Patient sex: F
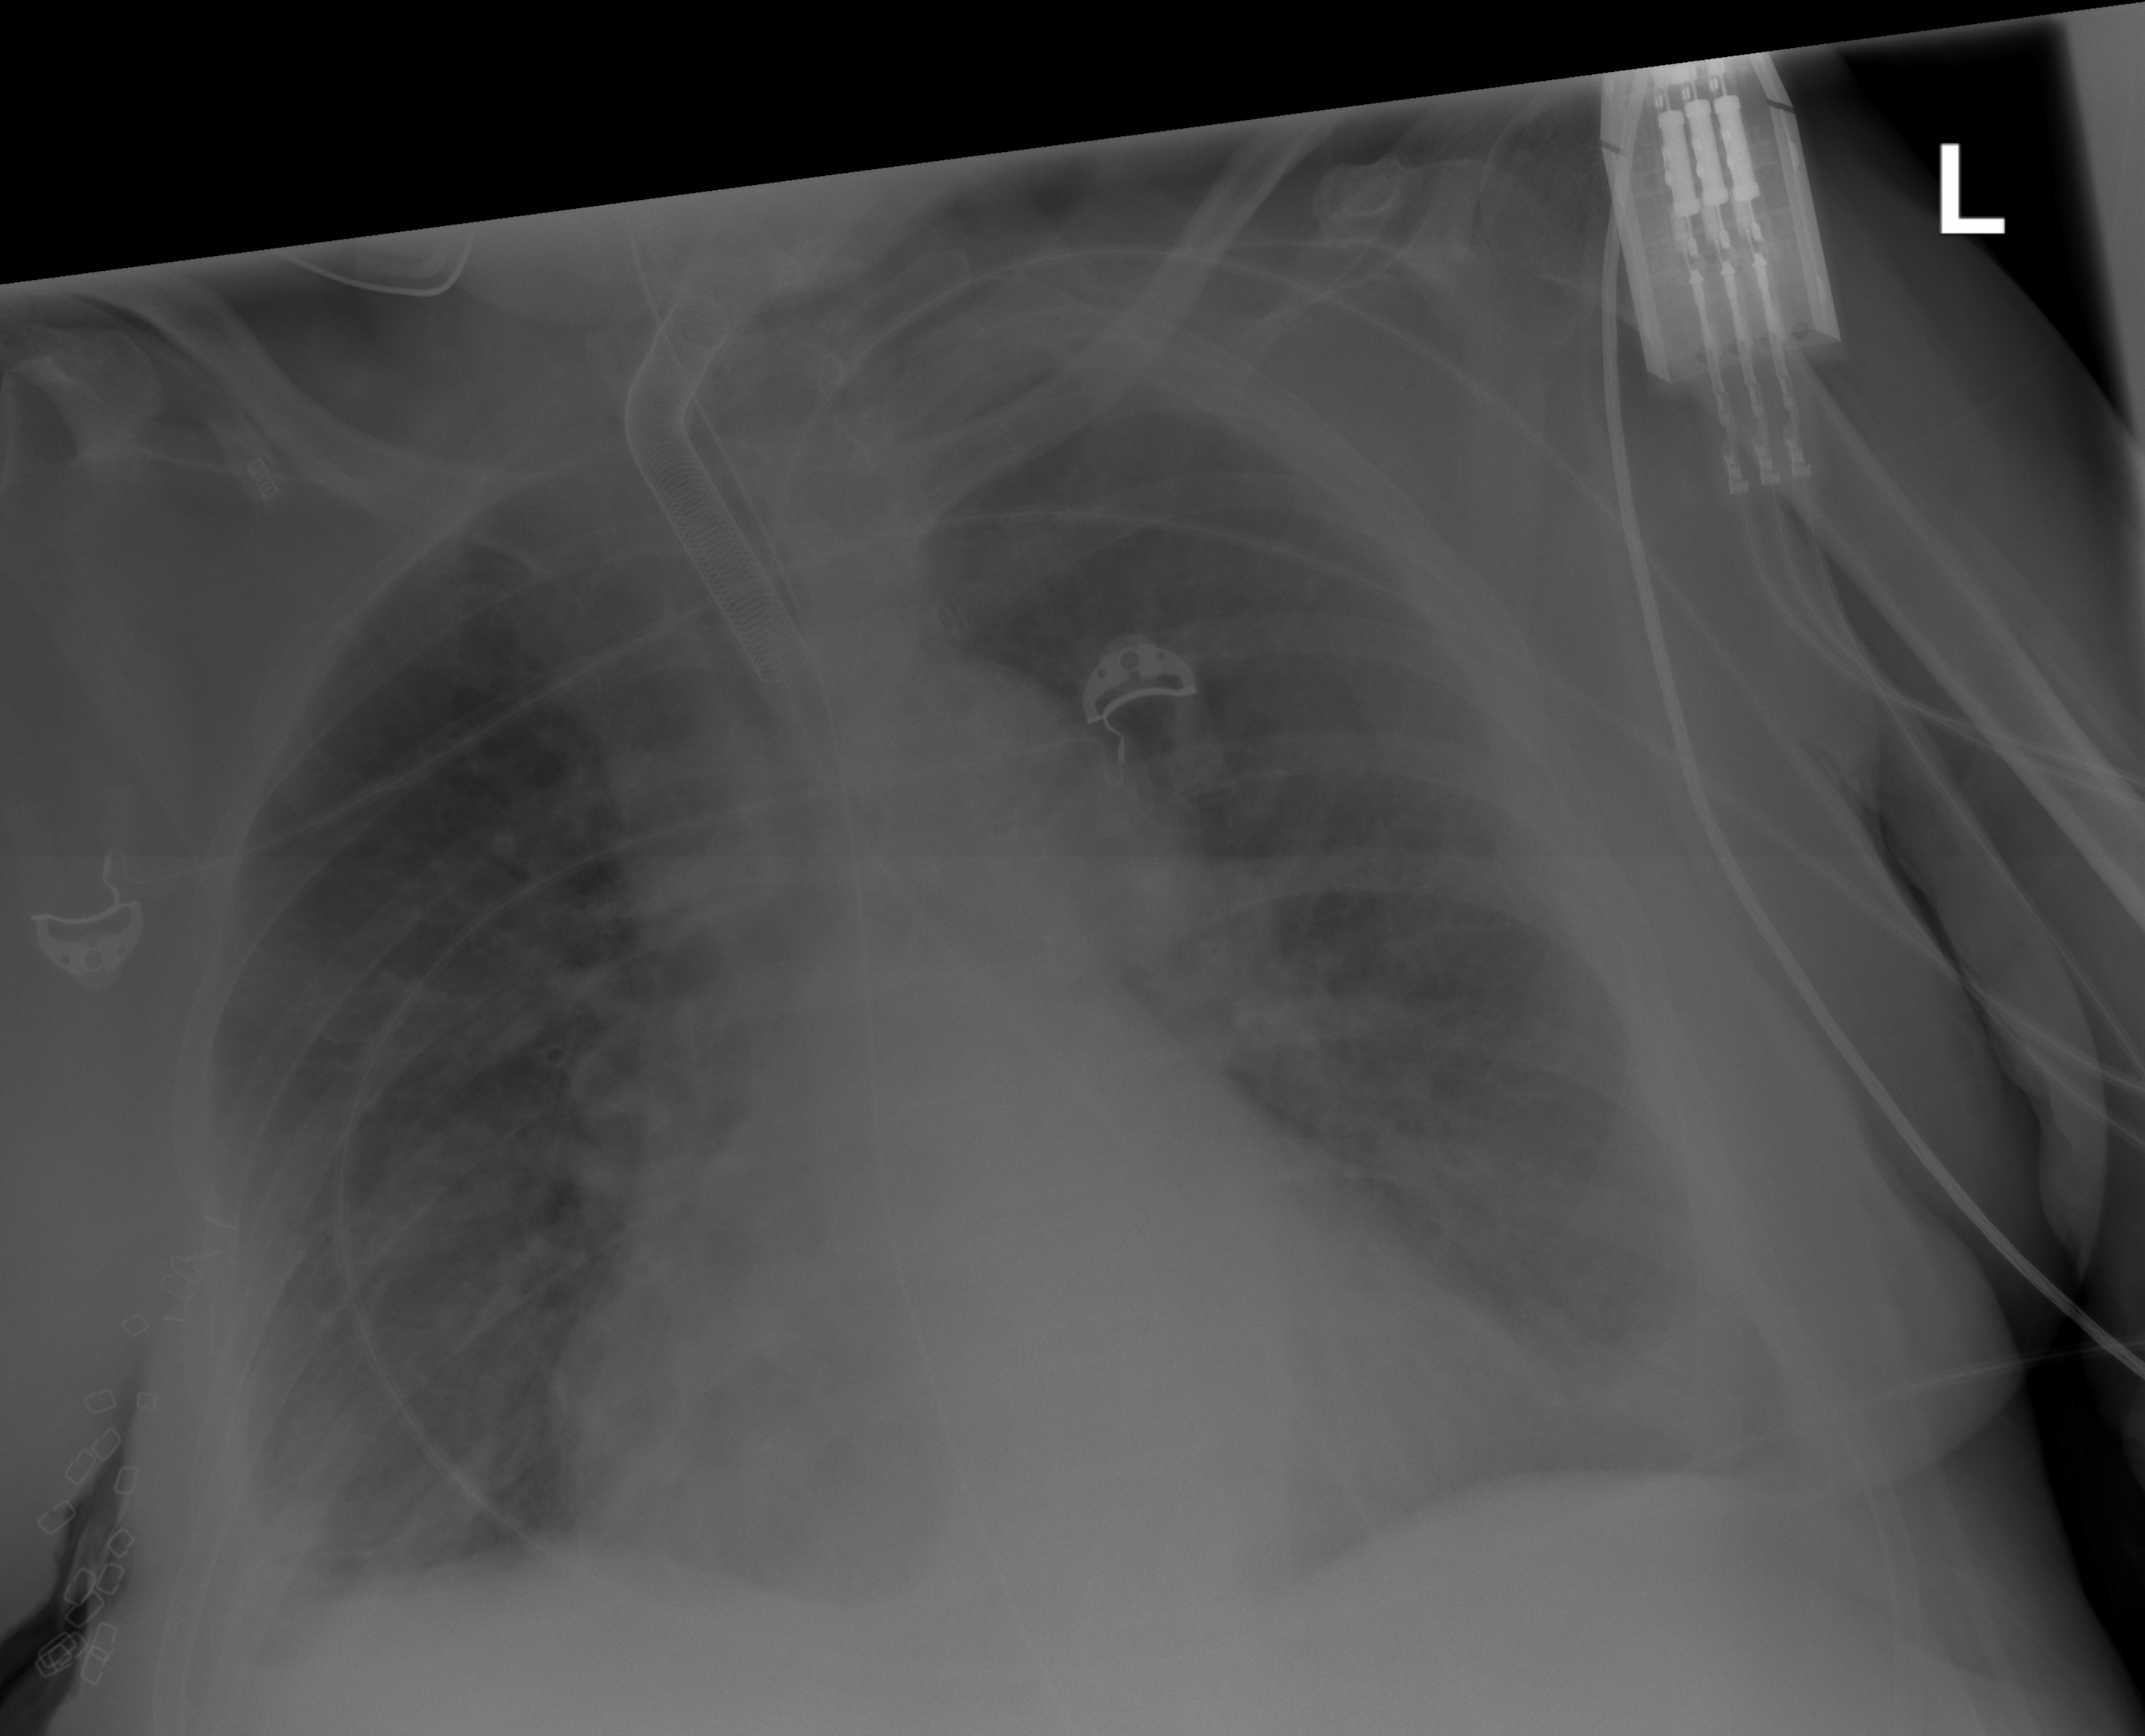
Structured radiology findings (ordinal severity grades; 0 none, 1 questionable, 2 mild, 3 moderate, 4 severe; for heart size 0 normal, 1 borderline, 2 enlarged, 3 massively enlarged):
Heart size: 2
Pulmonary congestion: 2
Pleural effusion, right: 2
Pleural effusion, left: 2
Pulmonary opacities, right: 0
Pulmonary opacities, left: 0
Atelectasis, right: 2
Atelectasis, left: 2